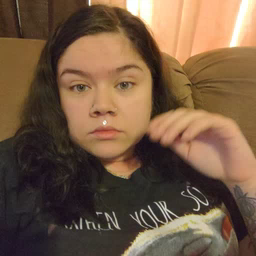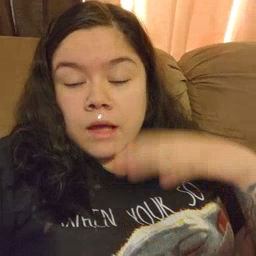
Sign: hat